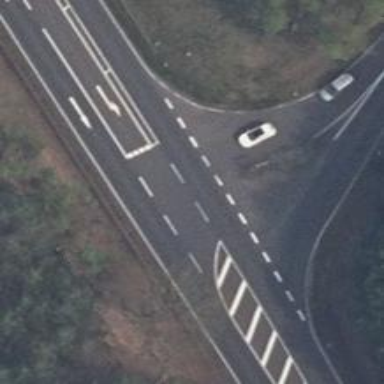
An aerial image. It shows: Asphalt road classified as primary highway.